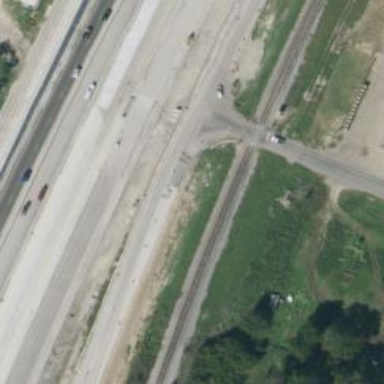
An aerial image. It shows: Asphalt tertiary road with frontage road.